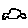
Label: car